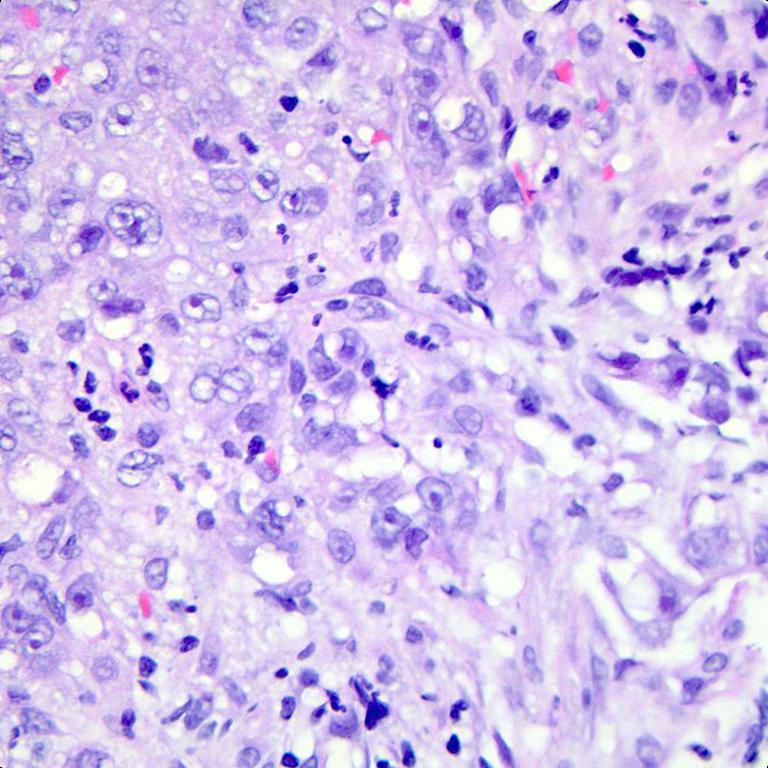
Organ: colon
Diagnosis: adenocarcinomas